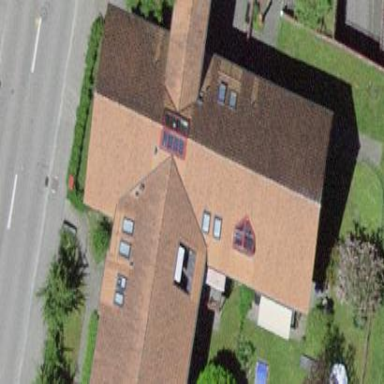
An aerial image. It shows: Building with roof made of roof tiles.